Question: <URL>
why there is a space between '<div class="nav-top">...</div>' and <'div class="nav-inner clear"> </div>'? (the test navigation and the bottom part)
how to alter it. thank you.
the correct style shows as this . the two parts is joined together.
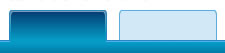
Answer: Its because the links in your navigation has a fixed height of 23px. Change it to 21px.
Specifically, th erule I'm talking about is
'''
.nav-top ul li.navahead a, .nav-top ul li.navmiddle a
'''
in style.css
I used firebug to debug this in 2 minutes. You should use it too!